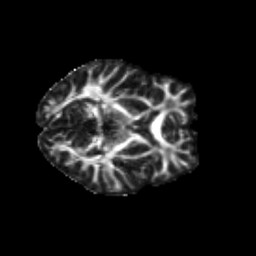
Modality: FA
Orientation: axial
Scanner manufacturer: siemens
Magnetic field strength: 3 T
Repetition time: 9.2 s
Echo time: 0.084 s